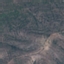
Land use / land cover class: HerbaceousVegetation